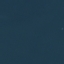
Land use / land cover: SeaLake